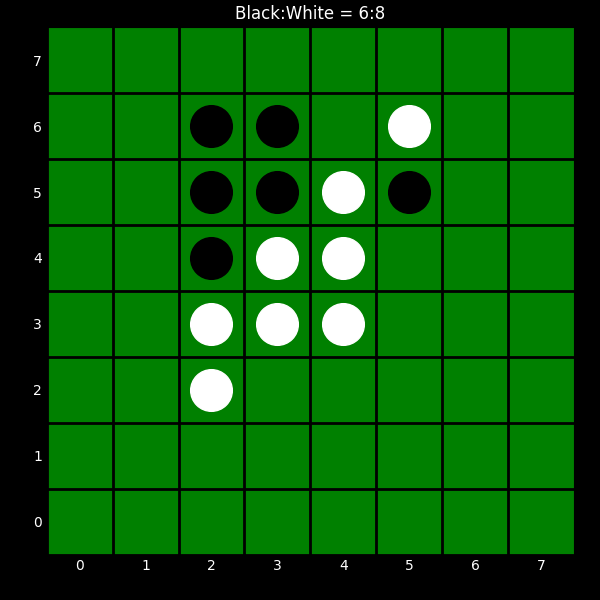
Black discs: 6
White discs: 8